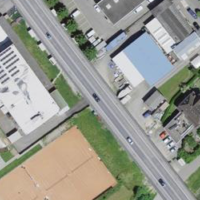
EUNIS habitat code: 54
Species observed at this site:
Plantago major